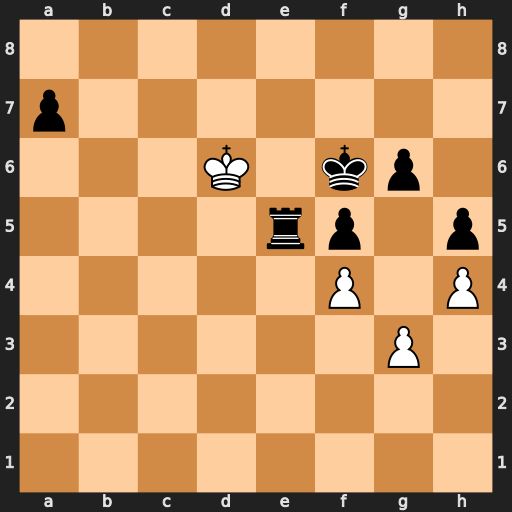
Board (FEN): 8/p7/3K1kp1/4rp1p/5P1P/6P1/8/8
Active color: w
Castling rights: -
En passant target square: -
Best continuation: fxe5+ Kf7 Kd7